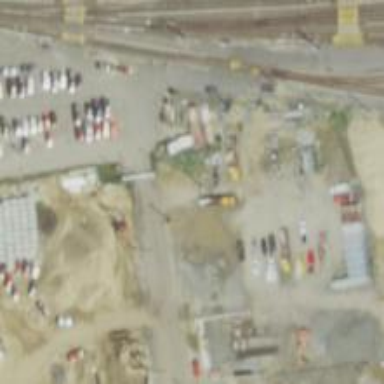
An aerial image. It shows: Electrified rail yard for railway service.